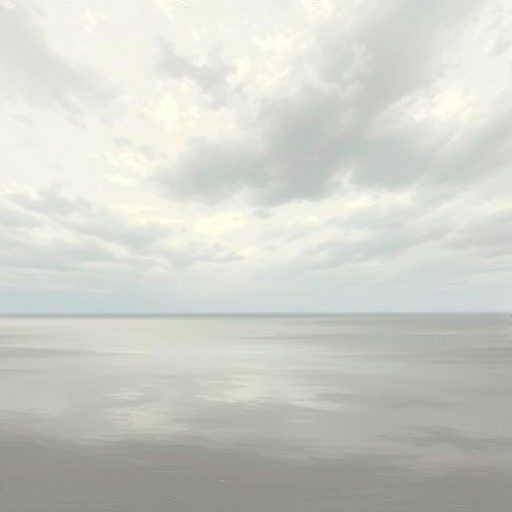
Category: Sympathy